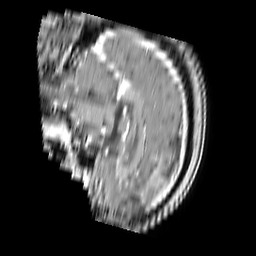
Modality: T1w
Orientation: sagittal
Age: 60
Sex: male
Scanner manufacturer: philips
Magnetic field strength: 1.5 T
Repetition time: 0.2943 s
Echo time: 0.001905 s